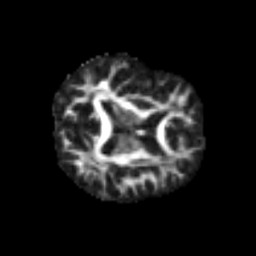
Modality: FA
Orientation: axial
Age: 51
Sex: male
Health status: ill
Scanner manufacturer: siemens
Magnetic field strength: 3 T
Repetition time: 8.7 s
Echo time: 0.11 s